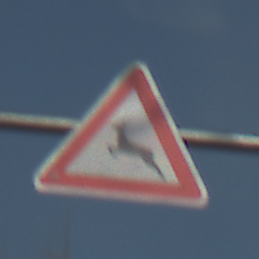
Verkehrszeichen: WildwechselRechts
Umgebung: Outdoor, Suburban
Tageszeit: MorningAfternoon
Wetter: PartlyCloudy
Licht: Natural
Jahreszeit: NotSpecified
Kontrast: HighContrast